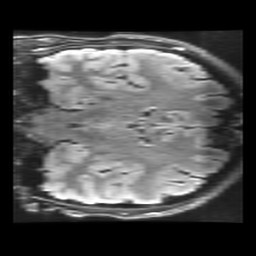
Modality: FLAIR
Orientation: coronal
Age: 21
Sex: male
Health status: healthy
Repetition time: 12 s
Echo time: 0.09782 s